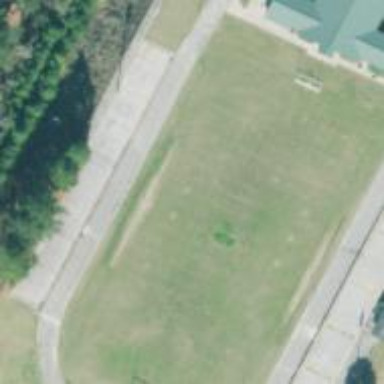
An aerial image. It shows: American football pitch.